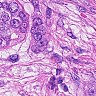
Metastatic tissue present: yes